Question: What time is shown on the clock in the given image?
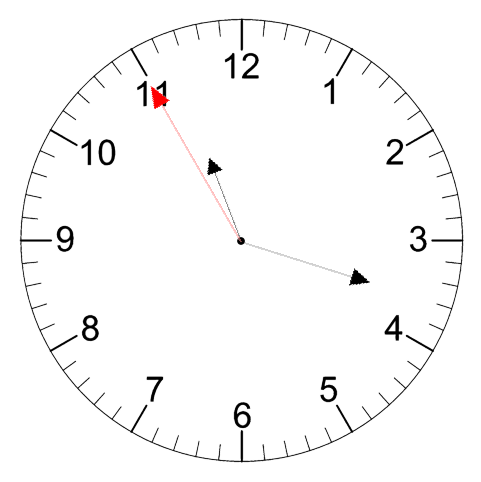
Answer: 11:17:55